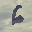
Label: 6